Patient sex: F
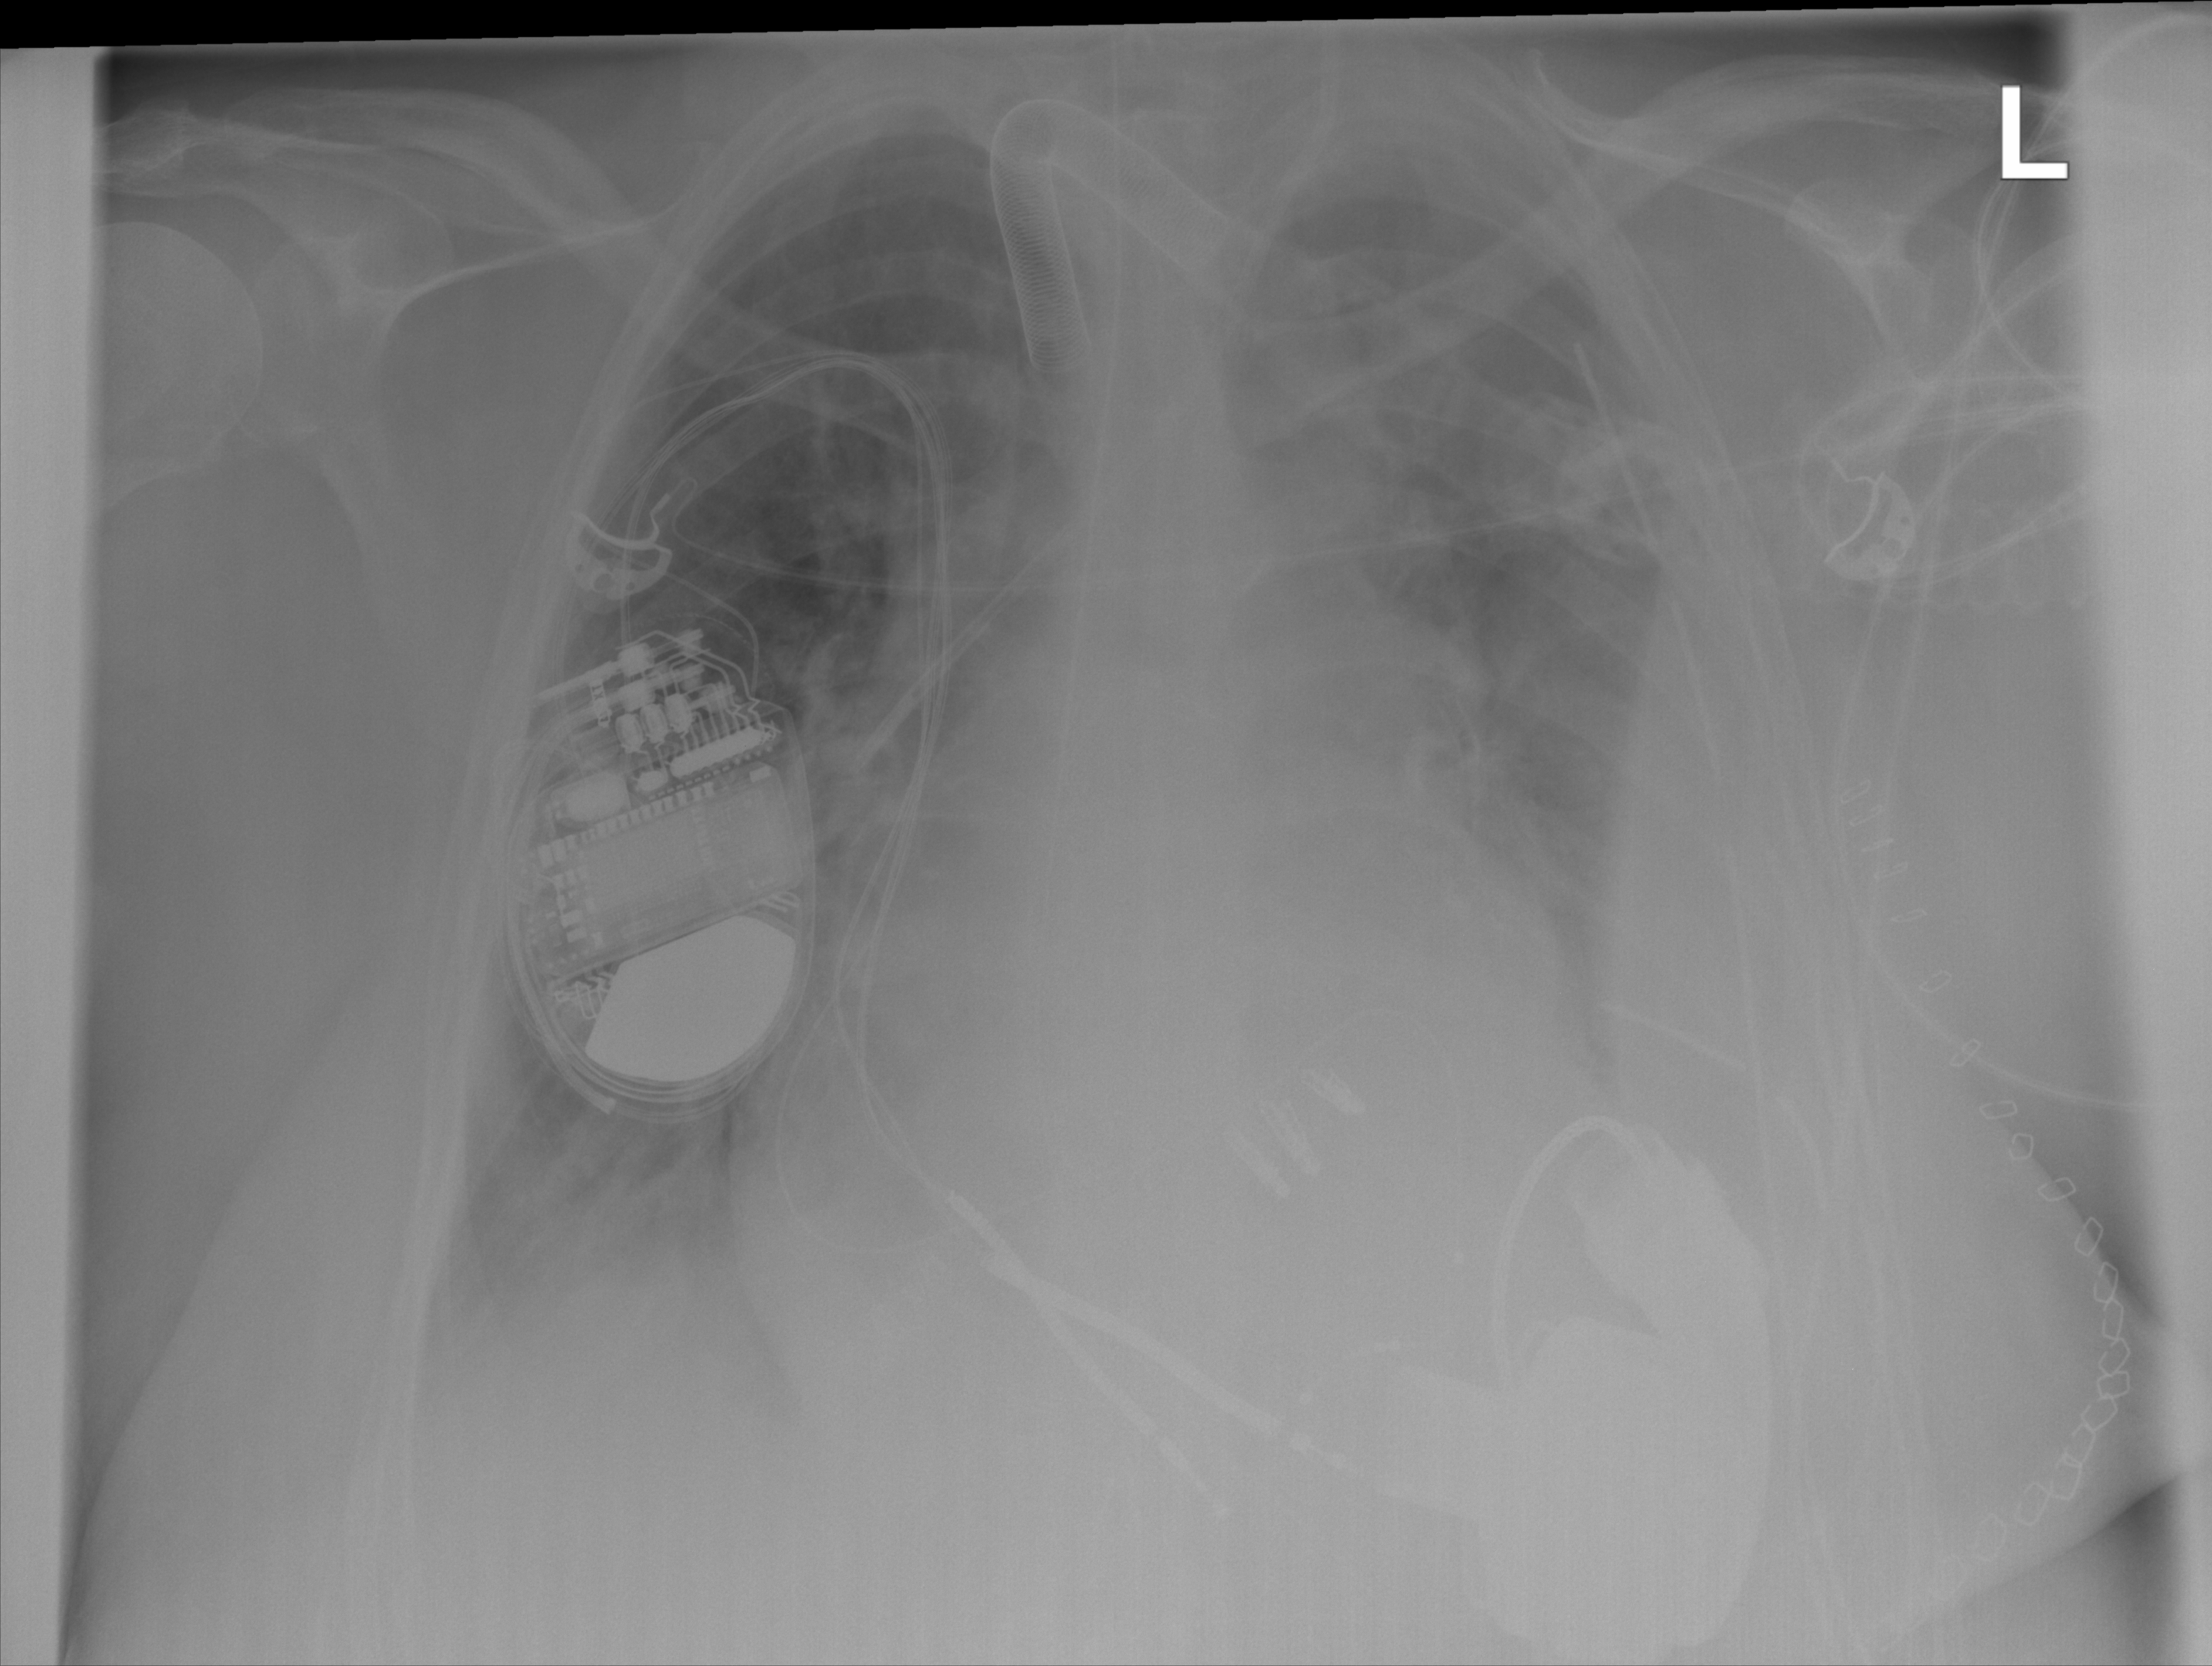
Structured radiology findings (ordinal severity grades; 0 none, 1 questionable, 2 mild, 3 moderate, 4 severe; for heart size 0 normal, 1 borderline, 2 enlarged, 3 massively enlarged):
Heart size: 2
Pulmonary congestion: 1
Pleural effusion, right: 1
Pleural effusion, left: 3
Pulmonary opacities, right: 1
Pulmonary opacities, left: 0
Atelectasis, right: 2
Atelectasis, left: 2